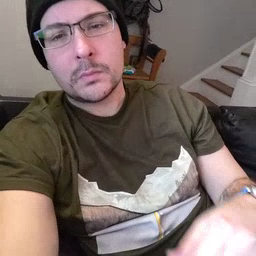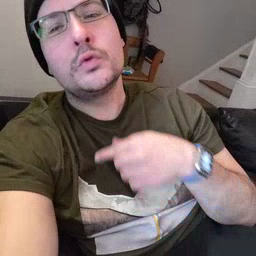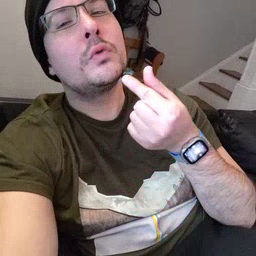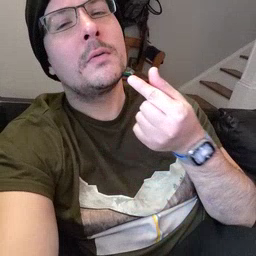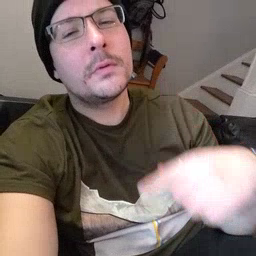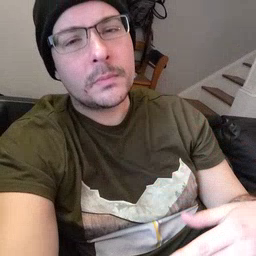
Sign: giraffe